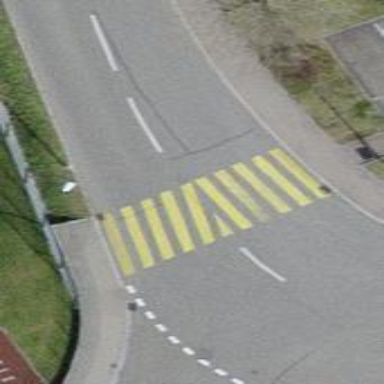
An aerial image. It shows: Uncontrolled zebra crossing on the road.